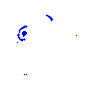
Particle: electron